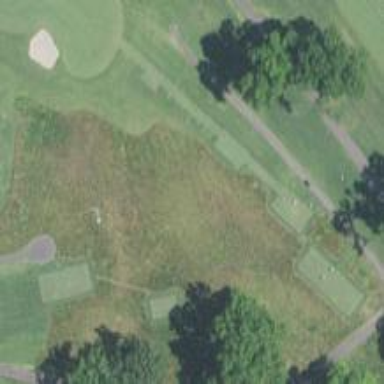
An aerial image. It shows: Rough grassy area used for golf.